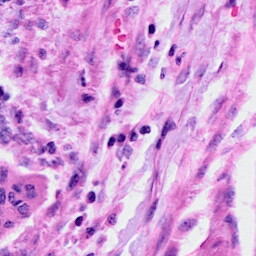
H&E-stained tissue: Cervix